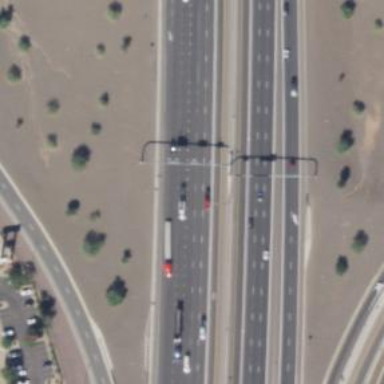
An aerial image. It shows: Asphalt motorway link.